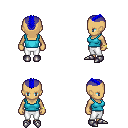
a pixel art fantasy rpg character, female body template, human, tanned skin, teal pirate shirt, white pants, blue short mohawk hairstyle, bracelets, metal boots, four views (front, back, left, right), 2x2 character sprite sheet, small pixel art, hard edges, no anti-aliasing